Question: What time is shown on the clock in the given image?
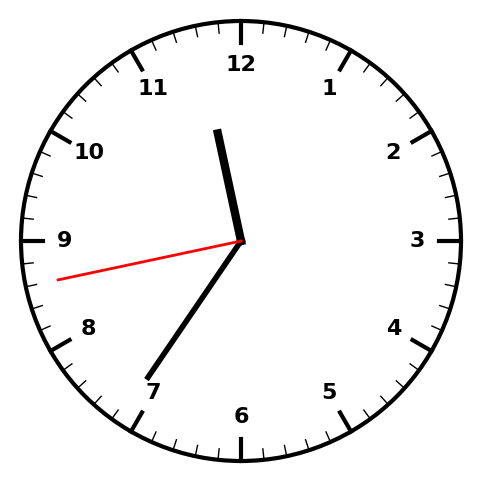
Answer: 11:35:43